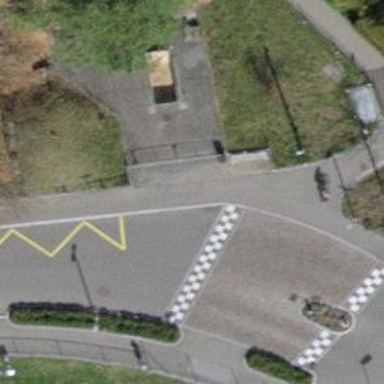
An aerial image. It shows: Brown bench in the vicinity.